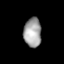
Tissue: lung
Cell type: Fibroblasts
Senescence score: 0.5563
Nuclear area (px): 503
Mean DAPI intensity: 161.815